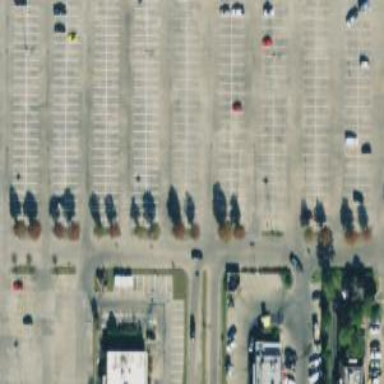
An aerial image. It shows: Parking space is available.